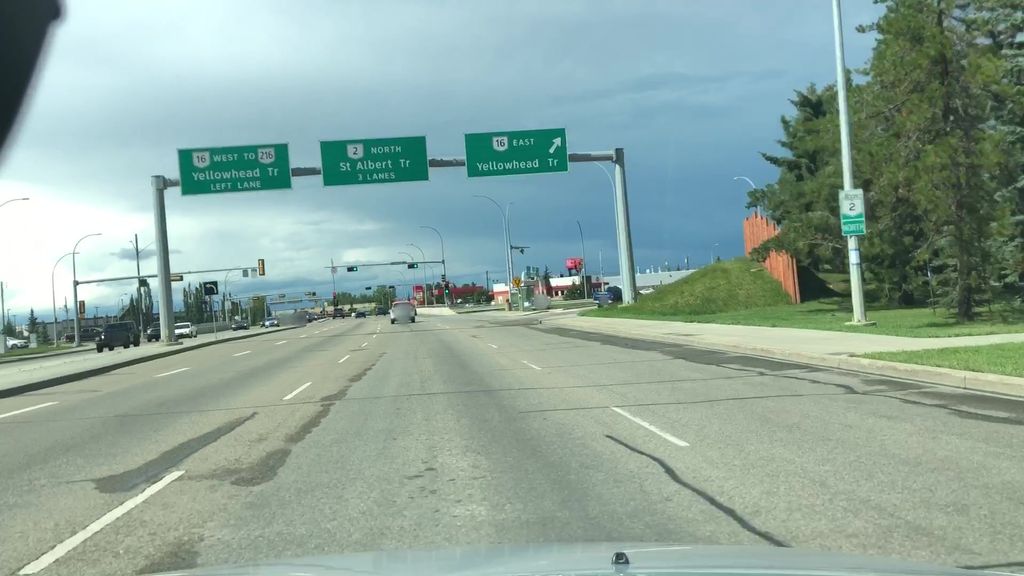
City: edmonton